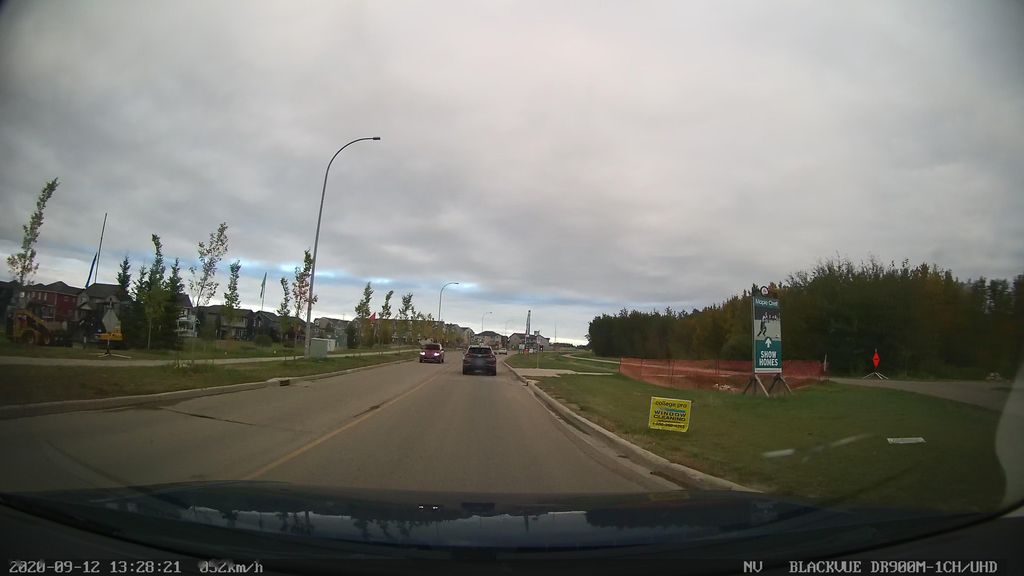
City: edmonton